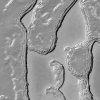
Atmospheric dust classification: not_dusty